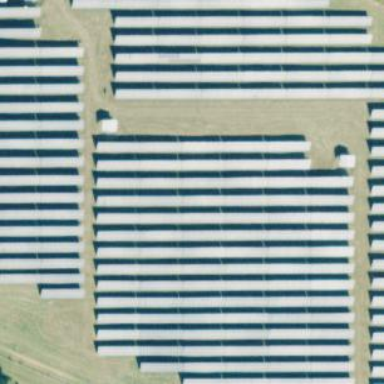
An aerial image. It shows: Solar power plant enclosed by fence. The plant generates electricity using photovoltaic technology.